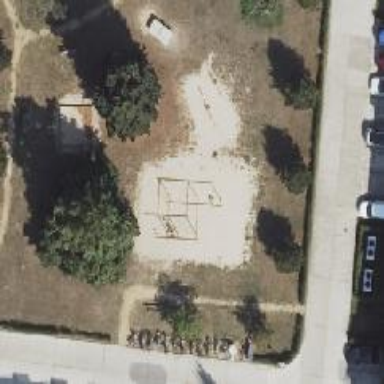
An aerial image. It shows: Playground featuring climbing frame.